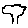
Label: tree